Interaction volume radius: 5 \u00c5
Interaction volume height: 20 \u00c5
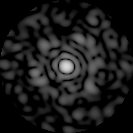
Disorder parameter: 0.8624